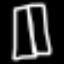
Label: pants